Field crop: tomato
Growth stage: 2
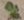
Species: solanum